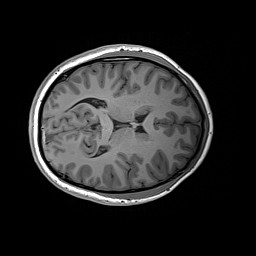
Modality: T1w
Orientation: axial
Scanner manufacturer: siemens
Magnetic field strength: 3 T
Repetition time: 2.2 s
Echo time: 0.00244 s